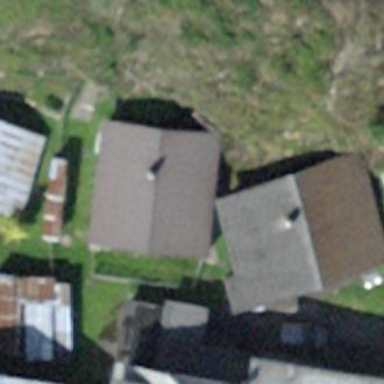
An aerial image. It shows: Residential building.